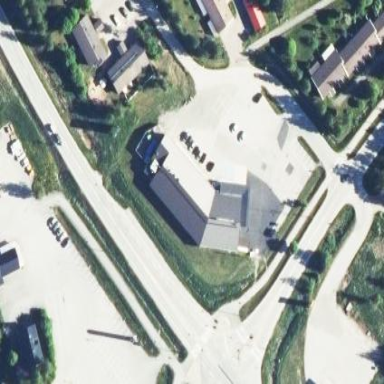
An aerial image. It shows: Supermarket building.